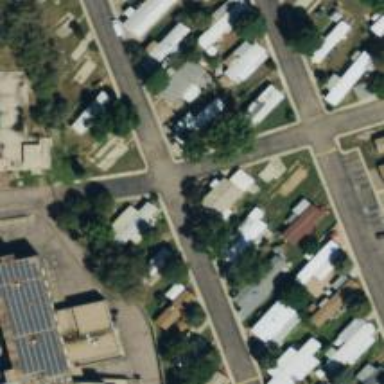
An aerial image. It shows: Alleyway designated as service road.